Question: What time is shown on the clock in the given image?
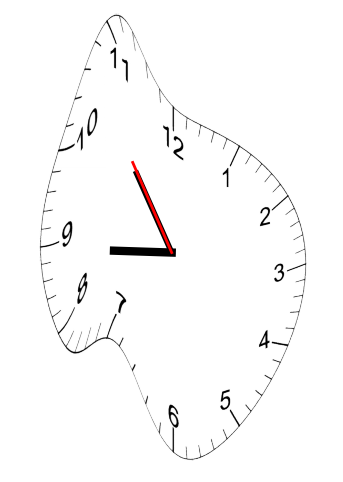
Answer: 08:53:54